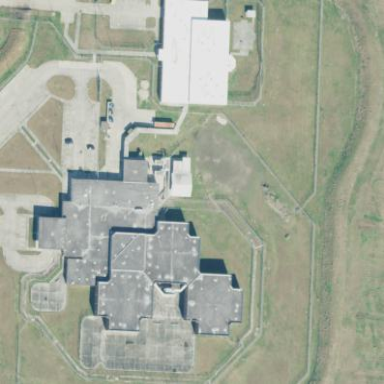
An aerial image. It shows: Prison.